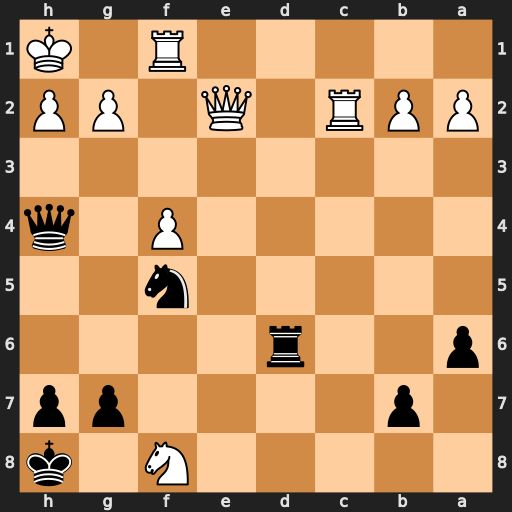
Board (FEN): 5N1k/1p4pp/p2r4/5n2/5P1q/8/PPR1Q1PP/5R1K
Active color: b
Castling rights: -
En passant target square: -
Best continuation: Ng3+ Kg1 Nxe2+